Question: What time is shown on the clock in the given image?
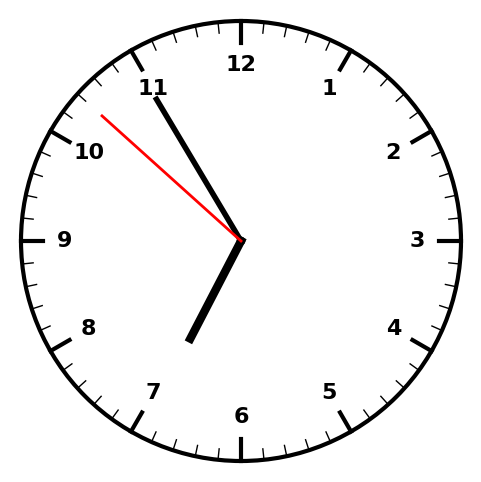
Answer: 06:54:52